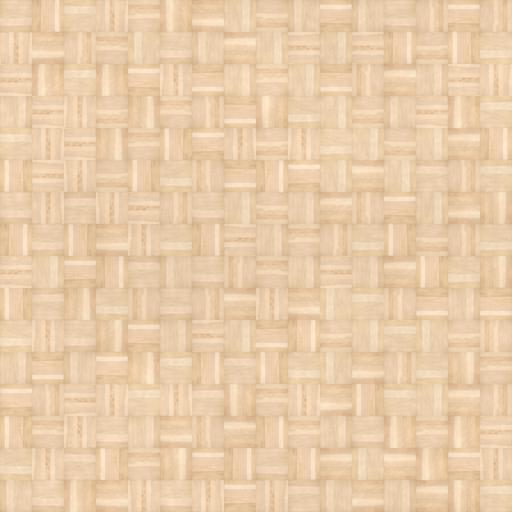
Tags: clean floor flooring parquet smooth wood wooden